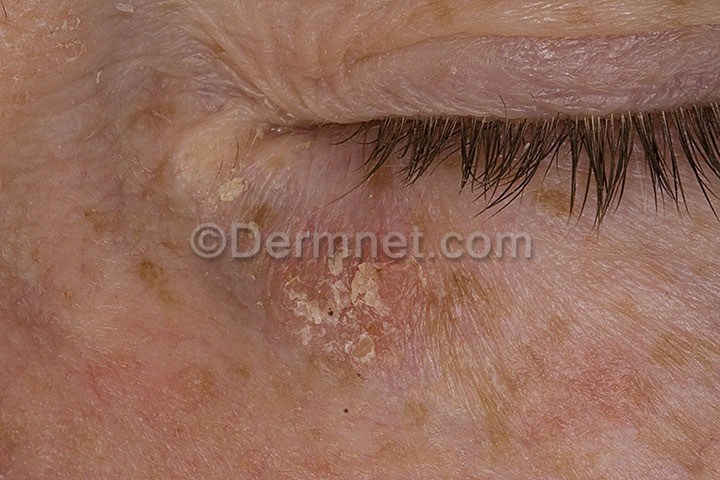
Disease: Actinic Keratosis Basal Cell Carcinoma and other Malignant Lesions